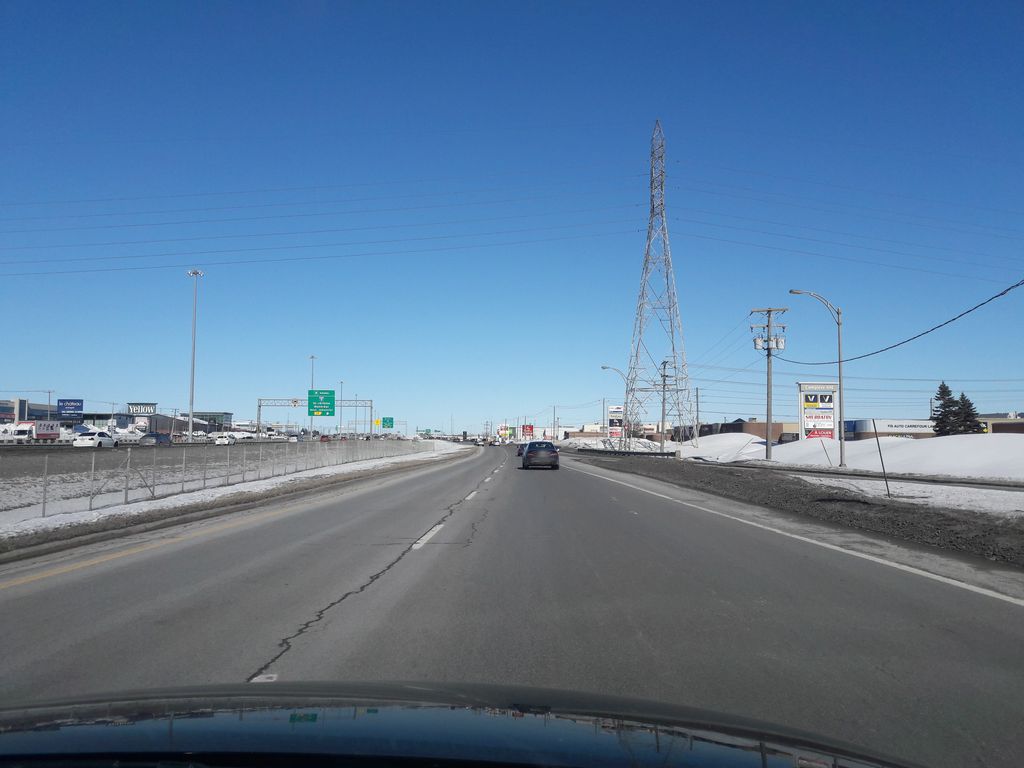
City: montreal